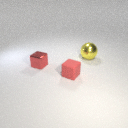
large yellow metal sphere to the right of small red rubber cube